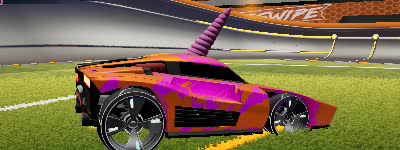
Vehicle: breakout